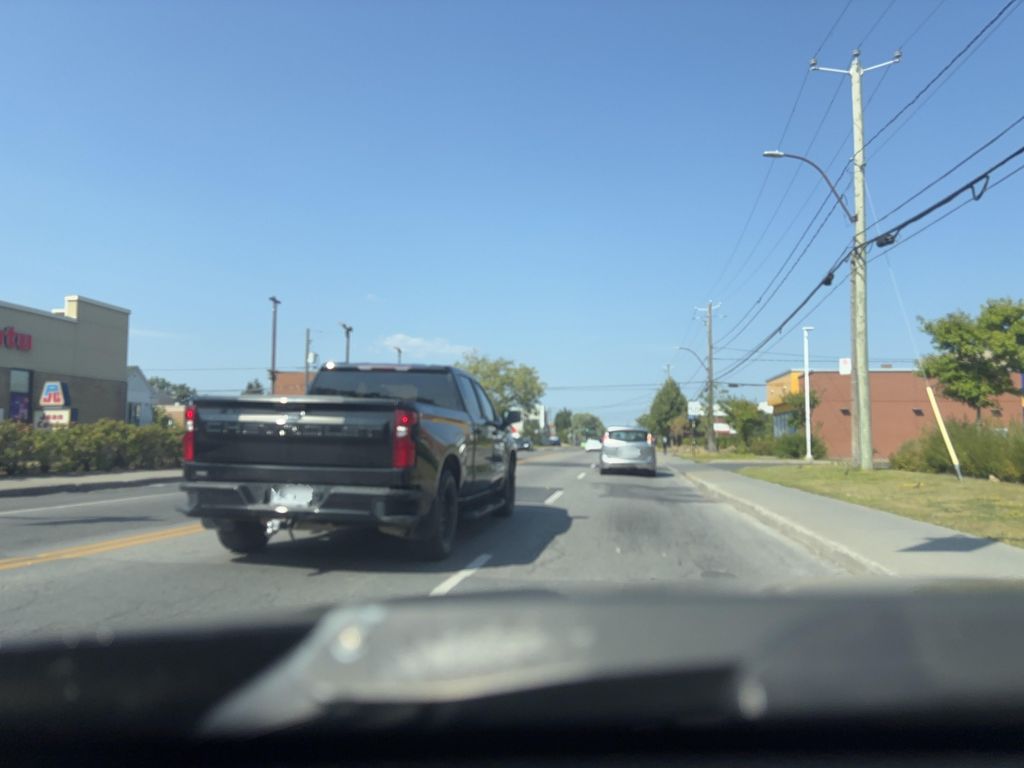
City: montreal